Interaction volume radius: 10 \u00c5
Interaction volume height: 15 \u00c5
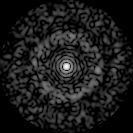
Disorder parameter: 0.8488